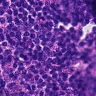
Metastatic tissue present: no